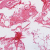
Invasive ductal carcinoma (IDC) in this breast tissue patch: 0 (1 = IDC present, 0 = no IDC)